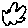
Label: cloud